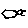
Label: hexagon